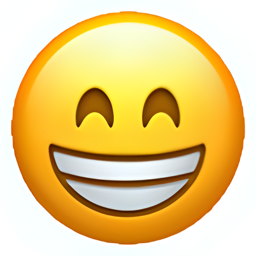
Name: grinning face with smiling eyes
Emoji: 😁
Group: Smileys & Emotion
Sub-group: face-smiling